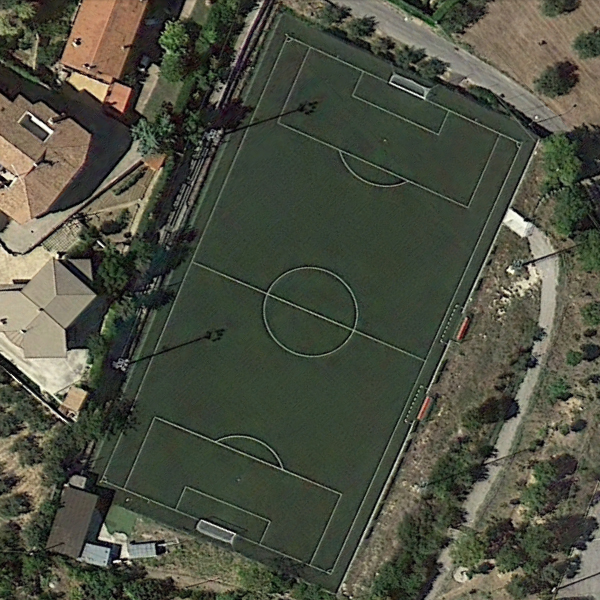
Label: Playground